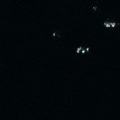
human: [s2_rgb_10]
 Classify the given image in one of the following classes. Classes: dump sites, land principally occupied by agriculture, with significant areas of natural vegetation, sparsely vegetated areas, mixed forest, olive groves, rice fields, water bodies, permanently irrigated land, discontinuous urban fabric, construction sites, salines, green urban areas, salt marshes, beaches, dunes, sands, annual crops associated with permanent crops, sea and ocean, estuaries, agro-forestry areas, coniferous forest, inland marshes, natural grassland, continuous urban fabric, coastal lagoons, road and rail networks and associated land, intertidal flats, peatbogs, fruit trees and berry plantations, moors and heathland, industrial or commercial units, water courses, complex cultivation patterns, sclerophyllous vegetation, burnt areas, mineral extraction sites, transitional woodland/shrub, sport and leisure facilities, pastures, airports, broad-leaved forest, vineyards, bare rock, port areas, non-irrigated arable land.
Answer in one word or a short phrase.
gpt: sea and ocean